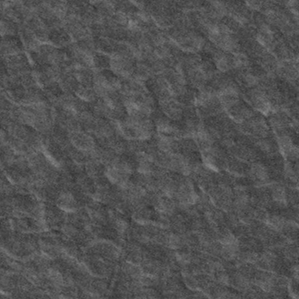
Label: frost